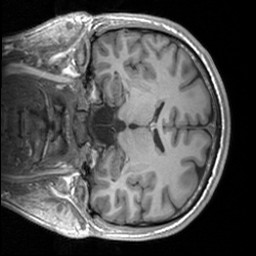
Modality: T1w
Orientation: coronal
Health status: healthy
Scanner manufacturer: siemens
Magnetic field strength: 3 T
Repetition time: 1.9 s
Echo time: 0.00226 s